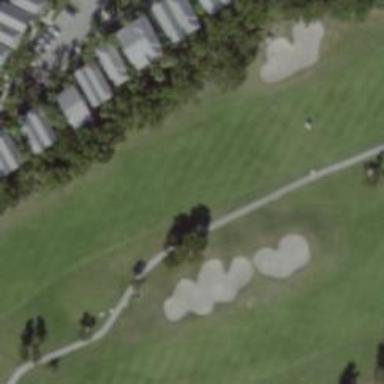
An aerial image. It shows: View of golf hole.